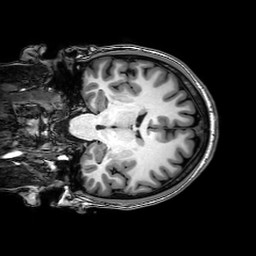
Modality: T1w
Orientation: coronal
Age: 24
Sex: male
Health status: healthy
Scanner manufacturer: philips
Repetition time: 0.008159 s
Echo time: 0.00374 s